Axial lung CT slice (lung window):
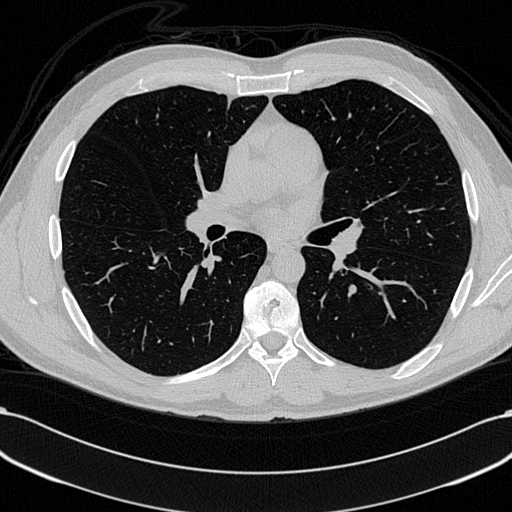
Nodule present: no